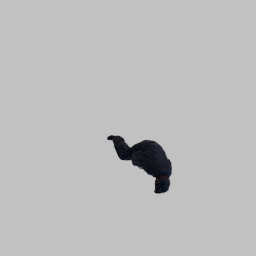
Label: people